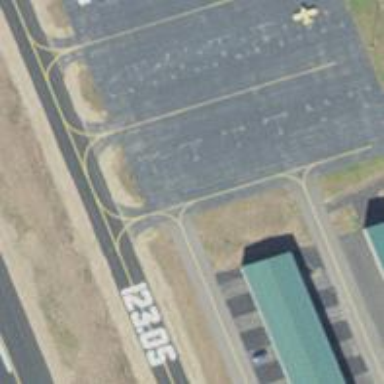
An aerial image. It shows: Image of taxiway at airport.